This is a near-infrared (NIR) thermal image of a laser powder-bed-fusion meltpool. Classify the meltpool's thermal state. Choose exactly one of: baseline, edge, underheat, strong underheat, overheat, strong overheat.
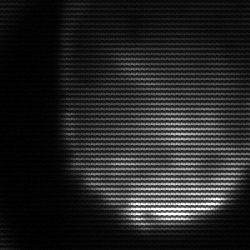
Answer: edge